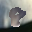
Label: 8